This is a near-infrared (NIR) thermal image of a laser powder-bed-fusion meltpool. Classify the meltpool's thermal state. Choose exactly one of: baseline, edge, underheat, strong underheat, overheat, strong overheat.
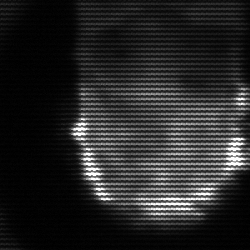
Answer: baseline